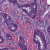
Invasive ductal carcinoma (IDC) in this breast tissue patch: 1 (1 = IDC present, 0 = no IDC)